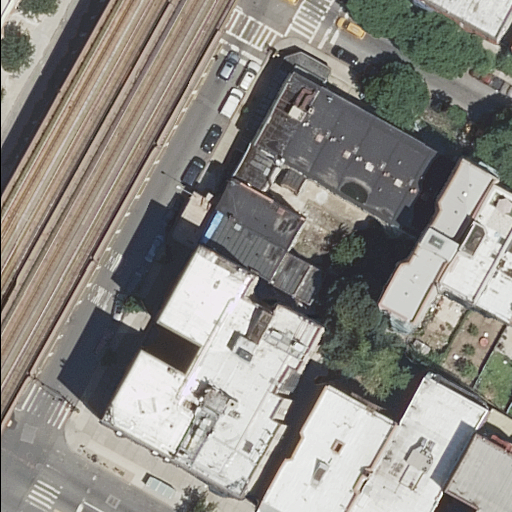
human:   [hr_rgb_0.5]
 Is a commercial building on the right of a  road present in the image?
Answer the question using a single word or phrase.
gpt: no

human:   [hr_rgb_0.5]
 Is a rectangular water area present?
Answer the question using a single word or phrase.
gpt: no

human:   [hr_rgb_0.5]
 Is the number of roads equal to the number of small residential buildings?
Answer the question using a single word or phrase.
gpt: no

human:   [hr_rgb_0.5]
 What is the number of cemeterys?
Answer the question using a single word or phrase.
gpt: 0

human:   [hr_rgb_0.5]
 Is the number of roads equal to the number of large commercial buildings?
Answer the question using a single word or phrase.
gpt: no

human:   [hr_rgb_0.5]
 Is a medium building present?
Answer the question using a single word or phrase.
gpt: yes

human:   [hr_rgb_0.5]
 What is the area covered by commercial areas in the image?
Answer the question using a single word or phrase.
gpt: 0m2

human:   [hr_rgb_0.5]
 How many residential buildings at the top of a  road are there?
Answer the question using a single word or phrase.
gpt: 16

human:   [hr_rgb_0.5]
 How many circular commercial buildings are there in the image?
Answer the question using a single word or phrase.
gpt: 0

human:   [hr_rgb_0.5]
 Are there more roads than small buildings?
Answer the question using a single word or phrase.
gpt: no

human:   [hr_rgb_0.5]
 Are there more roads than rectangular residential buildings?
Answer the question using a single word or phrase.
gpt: no

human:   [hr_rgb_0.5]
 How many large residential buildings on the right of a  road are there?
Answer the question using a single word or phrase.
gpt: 1

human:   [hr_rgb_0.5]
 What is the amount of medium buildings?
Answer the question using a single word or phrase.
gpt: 12

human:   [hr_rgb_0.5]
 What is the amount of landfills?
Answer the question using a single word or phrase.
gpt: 0

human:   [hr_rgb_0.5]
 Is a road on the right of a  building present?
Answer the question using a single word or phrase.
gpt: yes

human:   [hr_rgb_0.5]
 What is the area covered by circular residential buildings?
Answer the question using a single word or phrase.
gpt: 0m2

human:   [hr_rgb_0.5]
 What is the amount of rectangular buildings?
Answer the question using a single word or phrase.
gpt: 13

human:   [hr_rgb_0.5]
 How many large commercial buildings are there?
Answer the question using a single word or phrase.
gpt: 0

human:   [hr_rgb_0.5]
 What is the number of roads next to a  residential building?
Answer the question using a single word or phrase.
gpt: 4

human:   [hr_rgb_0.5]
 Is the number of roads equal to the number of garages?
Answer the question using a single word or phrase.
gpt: no

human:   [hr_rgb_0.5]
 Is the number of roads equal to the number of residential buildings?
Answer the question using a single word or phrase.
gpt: no

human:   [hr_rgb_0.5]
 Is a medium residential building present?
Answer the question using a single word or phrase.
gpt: yes

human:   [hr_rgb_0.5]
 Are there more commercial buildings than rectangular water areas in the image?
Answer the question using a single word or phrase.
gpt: no

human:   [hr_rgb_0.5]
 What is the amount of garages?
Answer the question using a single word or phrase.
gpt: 0

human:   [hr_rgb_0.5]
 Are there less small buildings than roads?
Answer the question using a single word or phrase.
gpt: no

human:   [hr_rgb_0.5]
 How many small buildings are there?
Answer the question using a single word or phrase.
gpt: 5

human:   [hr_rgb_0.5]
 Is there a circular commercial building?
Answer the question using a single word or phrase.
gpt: no

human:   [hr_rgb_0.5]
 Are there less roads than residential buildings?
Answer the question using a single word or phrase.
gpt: yes

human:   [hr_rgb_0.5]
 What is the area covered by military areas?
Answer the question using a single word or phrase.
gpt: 0m2

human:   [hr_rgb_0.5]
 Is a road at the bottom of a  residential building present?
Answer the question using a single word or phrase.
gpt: yes

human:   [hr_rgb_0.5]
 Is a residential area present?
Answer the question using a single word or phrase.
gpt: no

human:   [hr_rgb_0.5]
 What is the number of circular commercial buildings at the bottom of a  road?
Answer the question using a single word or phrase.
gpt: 0

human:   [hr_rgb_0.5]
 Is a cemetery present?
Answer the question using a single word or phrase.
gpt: no

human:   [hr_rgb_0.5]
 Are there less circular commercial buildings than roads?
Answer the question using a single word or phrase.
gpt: yes

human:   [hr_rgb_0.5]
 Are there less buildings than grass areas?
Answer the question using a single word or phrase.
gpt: no

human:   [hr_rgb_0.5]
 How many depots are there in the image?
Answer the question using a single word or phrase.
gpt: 0